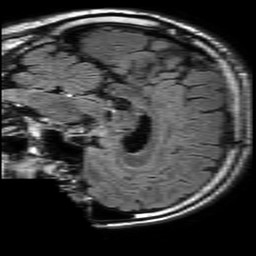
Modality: FLAIR
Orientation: sagittal
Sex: male
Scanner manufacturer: philips
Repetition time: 11 s
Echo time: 0.125 s